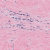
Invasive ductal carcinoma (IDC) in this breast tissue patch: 1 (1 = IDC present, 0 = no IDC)